Question:
I have one table orders with two fields id(auto_increment) & order_id.
I want to update order_id with the value of id field means if id = 1 then order_id = 1, if id = 2 then order_id = 2 so on.....
Thanks for the help.
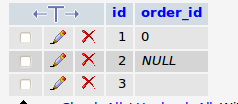
Answer: '''
update your_table
set order_id = id
where order_id is null
or order_id = 0
or order_id = ''
'''